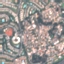
Label: Residential